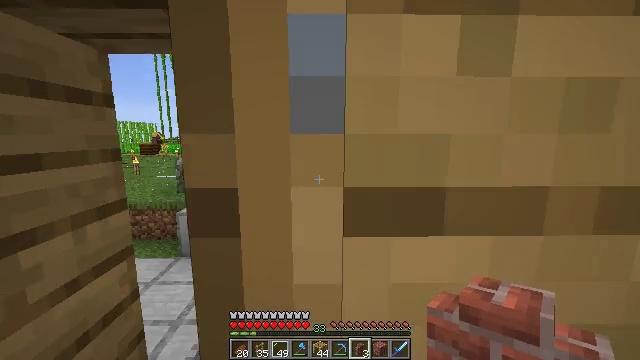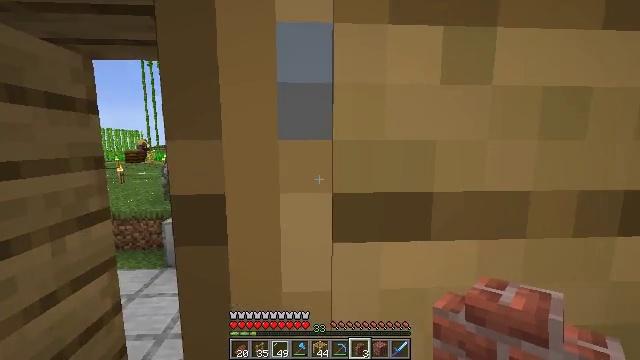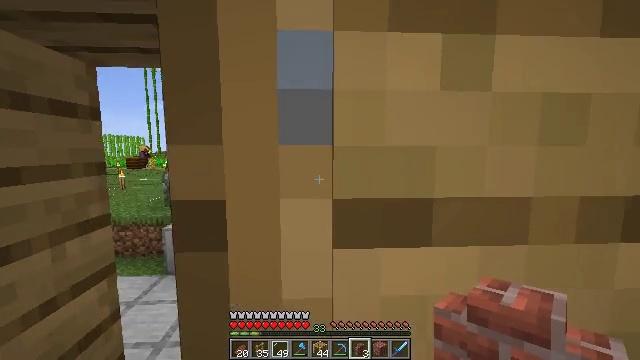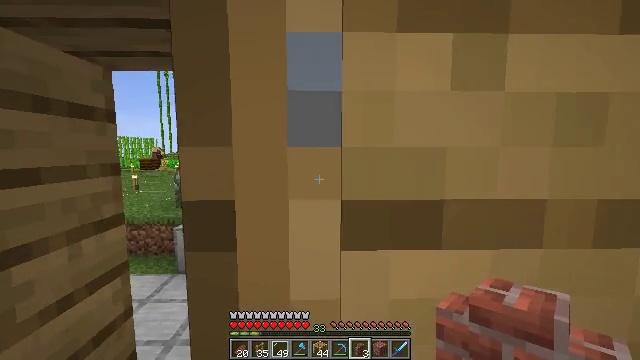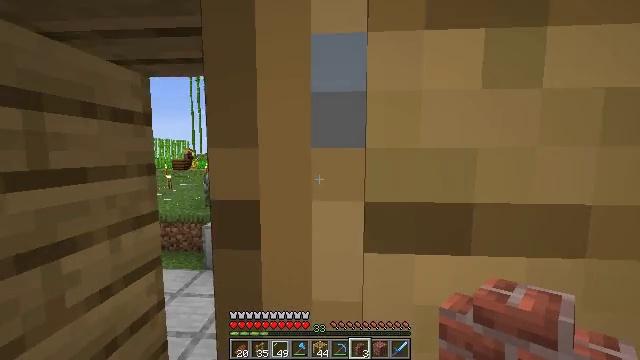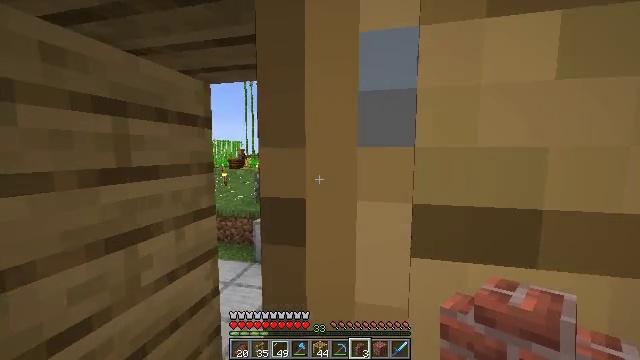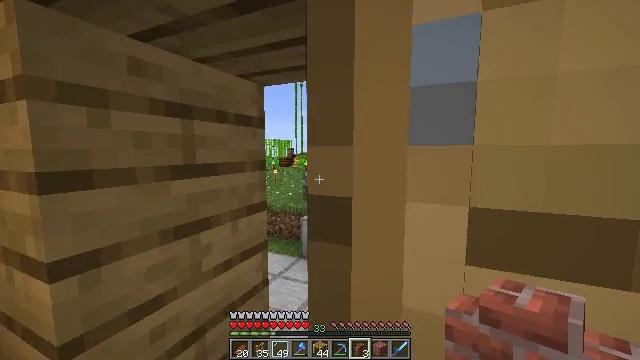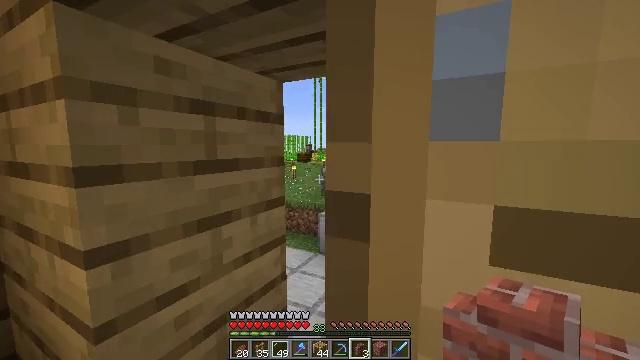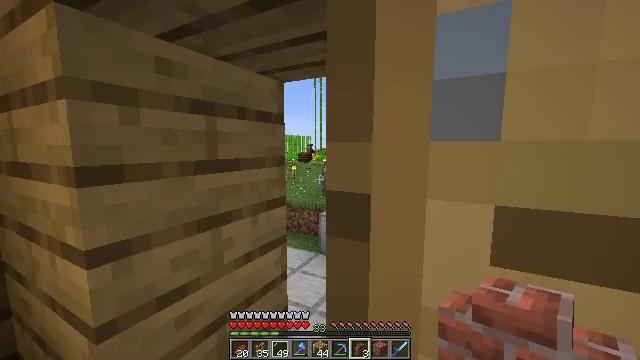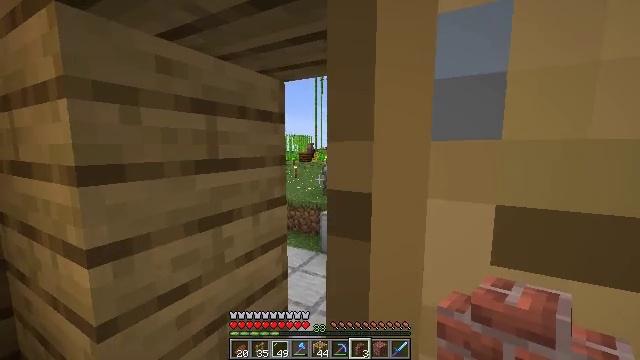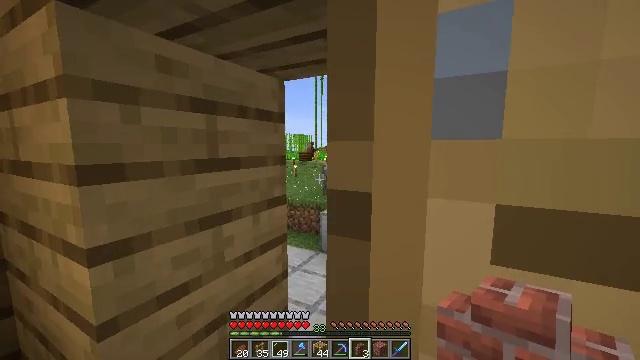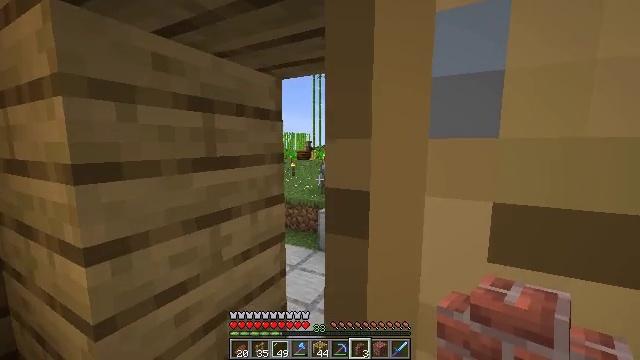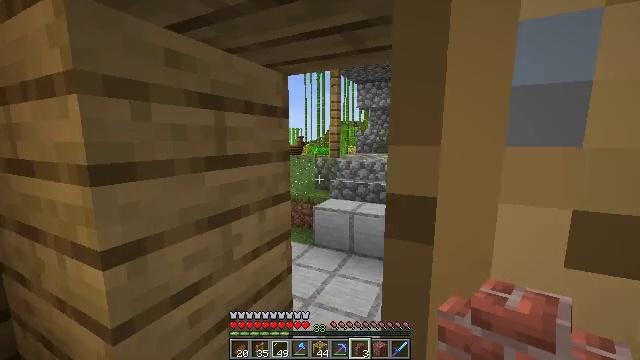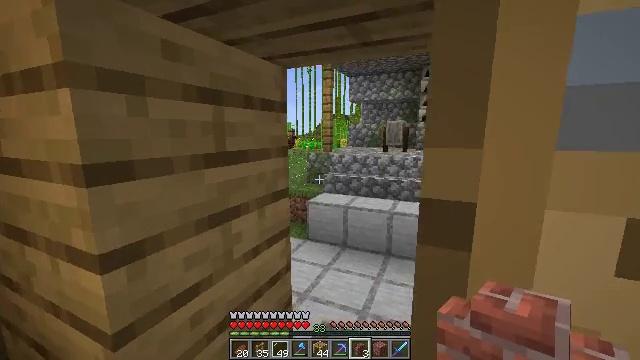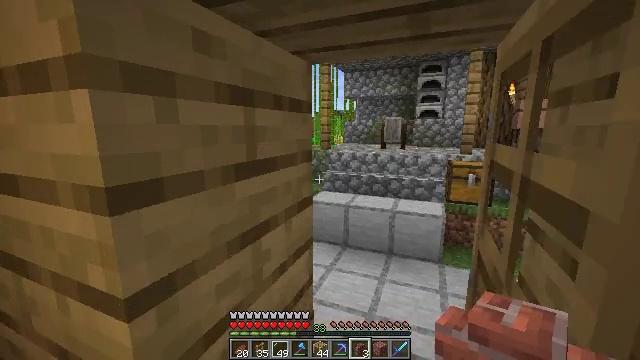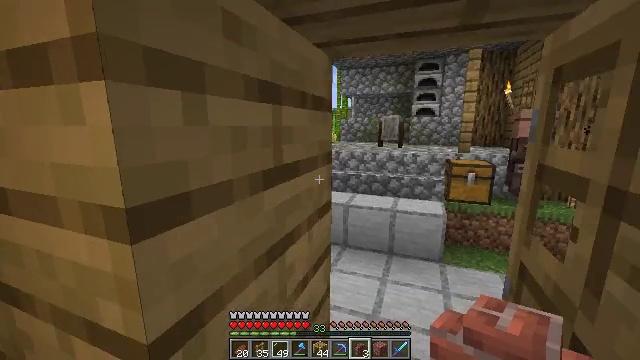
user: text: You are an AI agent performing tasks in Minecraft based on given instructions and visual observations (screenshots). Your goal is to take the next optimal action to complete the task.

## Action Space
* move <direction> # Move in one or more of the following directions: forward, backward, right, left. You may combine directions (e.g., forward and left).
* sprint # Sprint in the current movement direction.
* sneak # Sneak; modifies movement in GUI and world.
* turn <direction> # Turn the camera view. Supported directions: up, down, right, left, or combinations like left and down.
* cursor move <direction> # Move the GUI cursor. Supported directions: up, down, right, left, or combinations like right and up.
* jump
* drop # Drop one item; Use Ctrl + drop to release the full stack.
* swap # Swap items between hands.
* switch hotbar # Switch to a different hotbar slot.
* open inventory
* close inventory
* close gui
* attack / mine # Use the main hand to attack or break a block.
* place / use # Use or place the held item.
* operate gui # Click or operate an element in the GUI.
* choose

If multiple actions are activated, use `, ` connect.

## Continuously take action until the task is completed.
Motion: motion action
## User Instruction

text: Turn clay balls into bricks by using a furnace.
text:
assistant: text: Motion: turn right and up
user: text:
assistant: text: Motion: turn up
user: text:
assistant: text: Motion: turn left
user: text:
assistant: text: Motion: turn left
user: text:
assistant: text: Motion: turn left
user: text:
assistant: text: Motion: turn left
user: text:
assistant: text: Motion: turn left
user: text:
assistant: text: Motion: no_op
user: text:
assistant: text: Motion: no_op
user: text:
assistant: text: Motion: no_op
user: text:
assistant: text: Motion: no_op
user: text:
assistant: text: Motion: move left, turn right and down
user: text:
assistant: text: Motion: move forward and move left, turn right and down
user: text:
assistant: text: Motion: move forward and move left, turn right
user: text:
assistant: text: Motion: move forward and move left, turn right
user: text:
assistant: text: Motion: move forward and move left
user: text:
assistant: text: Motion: move forward
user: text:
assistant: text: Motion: move forward, turn right
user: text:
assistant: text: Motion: turn right and down
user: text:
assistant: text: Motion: turn right
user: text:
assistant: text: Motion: turn right
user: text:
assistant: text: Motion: turn right
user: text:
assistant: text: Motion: turn right
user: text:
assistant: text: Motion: no_op
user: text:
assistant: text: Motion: no_op
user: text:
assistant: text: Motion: move forward
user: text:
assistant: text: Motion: move forward, turn left and up
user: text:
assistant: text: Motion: move forward, turn left and up
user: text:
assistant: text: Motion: move forward, turn left and up
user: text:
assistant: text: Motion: move forward, turn up